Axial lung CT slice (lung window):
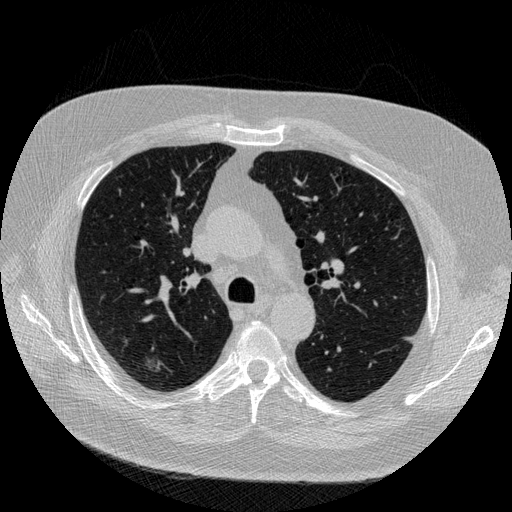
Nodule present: yes
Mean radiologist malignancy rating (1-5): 3